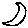
Label: moon